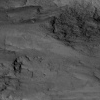
Atmospheric dust classification: not_dusty